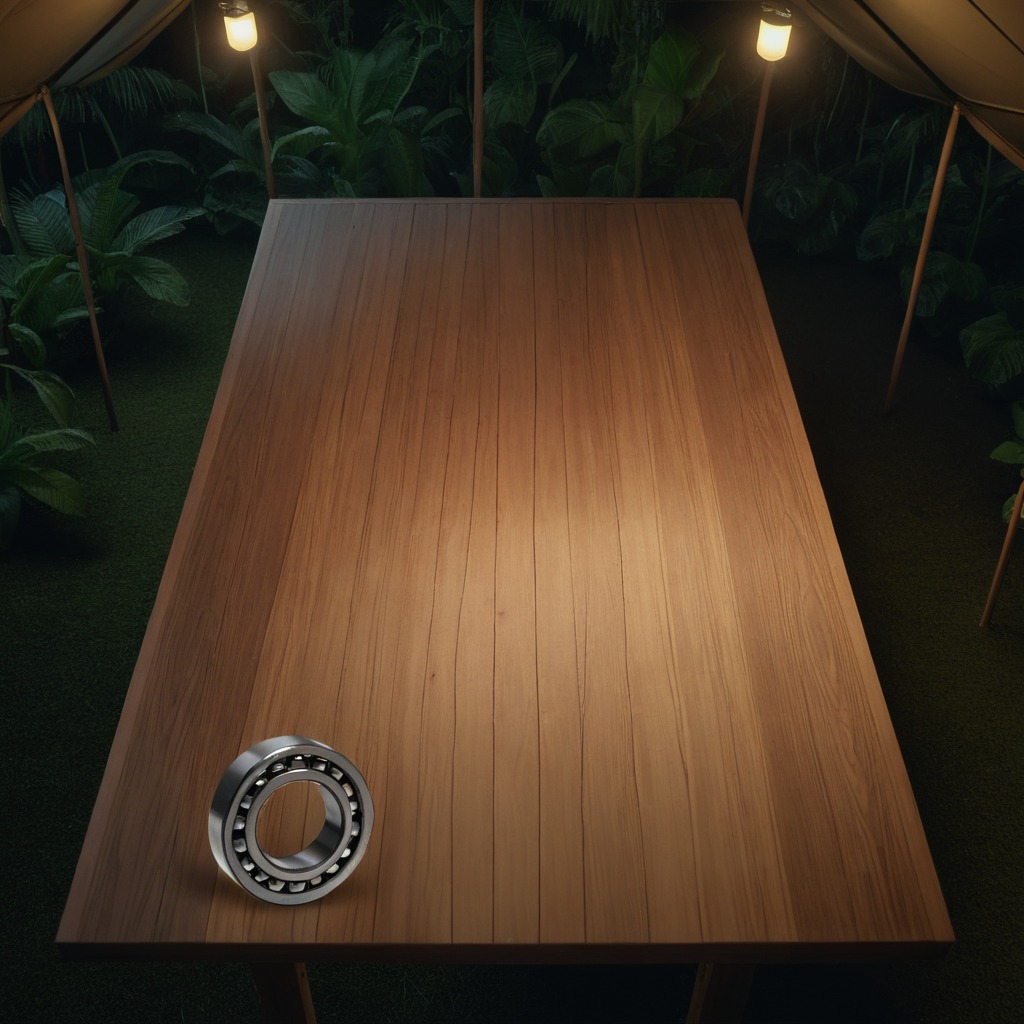
A metal ball bearing is lying on a wooden table inside a jungle field workshop tent at night.